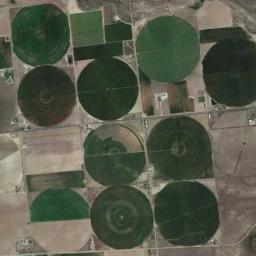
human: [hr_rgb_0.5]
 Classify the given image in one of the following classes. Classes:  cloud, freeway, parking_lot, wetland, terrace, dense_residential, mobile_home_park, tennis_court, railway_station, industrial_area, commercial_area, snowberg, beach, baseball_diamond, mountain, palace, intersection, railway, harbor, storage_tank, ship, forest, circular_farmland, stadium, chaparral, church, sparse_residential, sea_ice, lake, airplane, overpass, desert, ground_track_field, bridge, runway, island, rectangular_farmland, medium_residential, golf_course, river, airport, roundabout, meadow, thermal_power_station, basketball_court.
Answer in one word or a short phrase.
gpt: circular_farmland